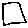
Label: square